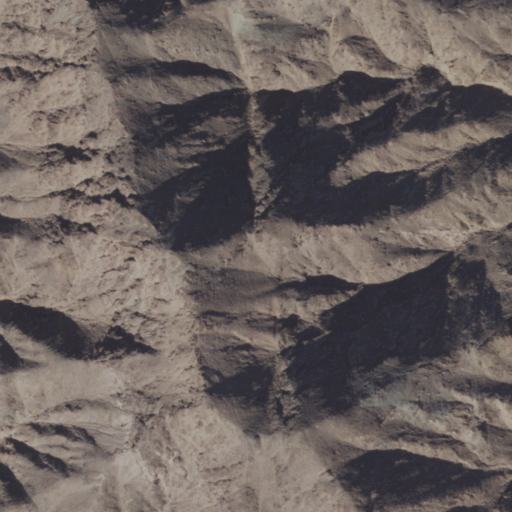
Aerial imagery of mountain in Arizona named Moon Mountain containing shrub and barren land